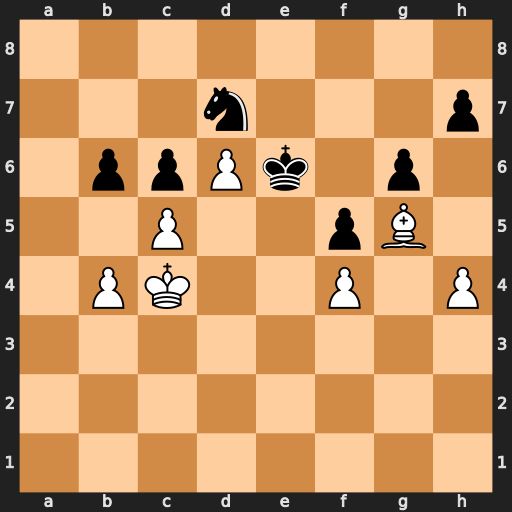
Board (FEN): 8/3n3p/1ppPk1p1/2P2pB1/1PK2P1P/8/8/8
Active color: w
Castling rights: -
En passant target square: -
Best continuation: cxb6 Kxd6 Bd8